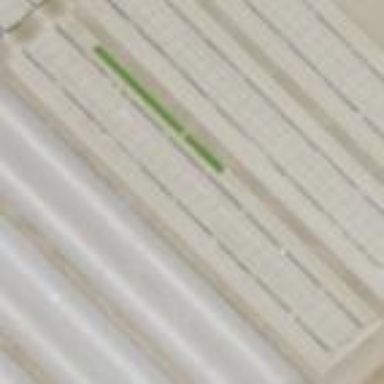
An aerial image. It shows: Greenhouse.